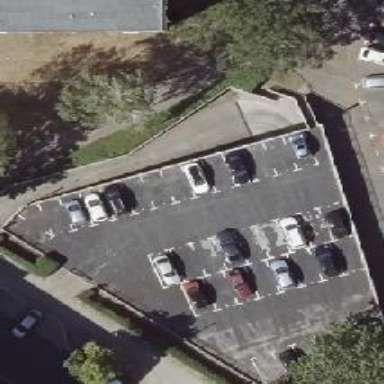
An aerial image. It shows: Road serving as parking aisle.